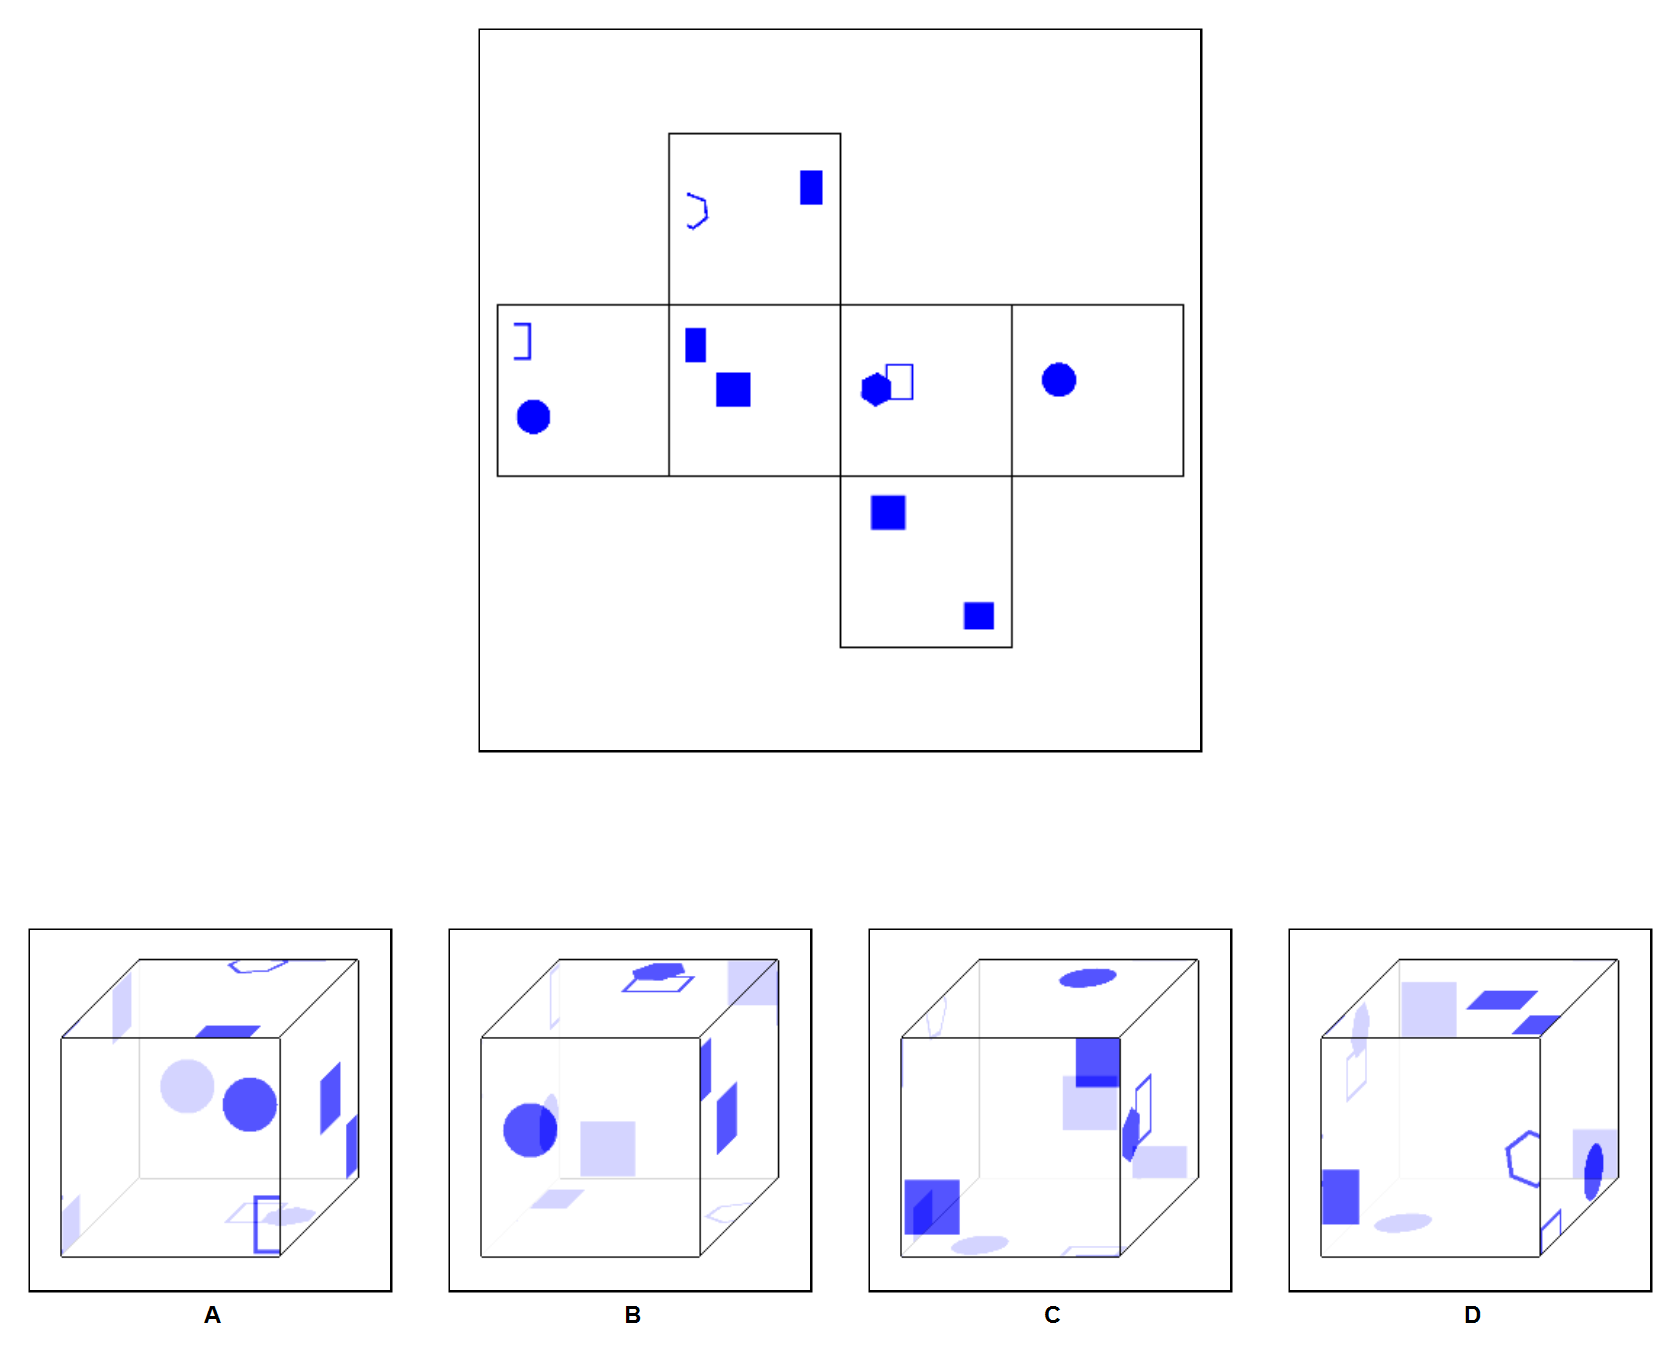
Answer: D